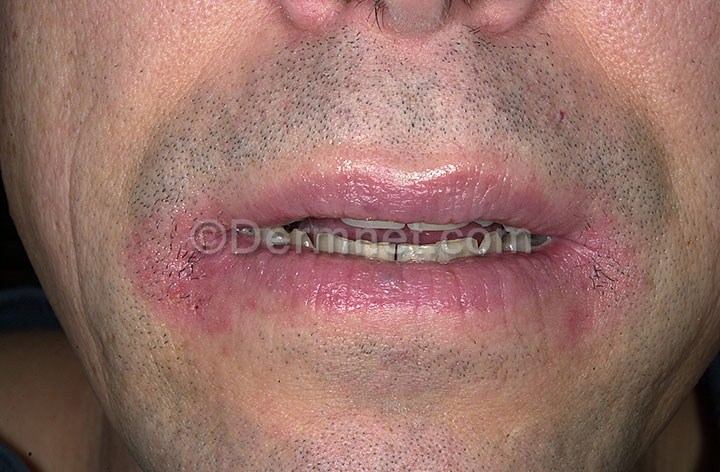
Disease: Tinea Ringworm Candidiasis and other Fungal Infections